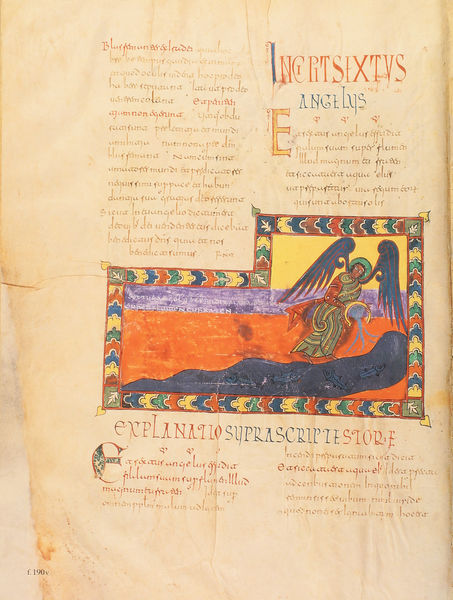
Titel: Beatus-Manuskript
Künstler: Magius
Institution: New York, Pierpont Morgan Library
Schlagwörter: blau, flügel, himmel, meer, vogel, wasser, fluss, gelb, grün, ufer, bunt, mitte, orange, zeichnung, rot, muster, ornament, bibel, rahmen, gold, blatt, engel, holzschnitt, schrift, buch, druck, seite, text, buchseite, pergament, schein, antik, mittelalter, heiliger, sechs, handschrift, purpur, fische, bund, latein, angelus, buchmalerei, majuskel, seriendruck, evangeliar, manuskript, minuskel, über, theologie, e, gerlb, sakramentar, erklörung, geometirisches muster